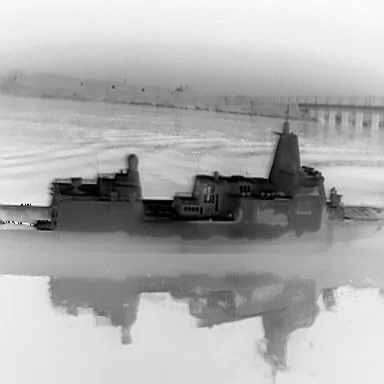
There is a warship in the infrared image.